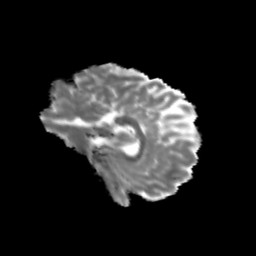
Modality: MD
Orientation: sagittal
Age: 19
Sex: male
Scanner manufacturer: siemens
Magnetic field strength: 3 T
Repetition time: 3.5 s
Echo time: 0.125 s